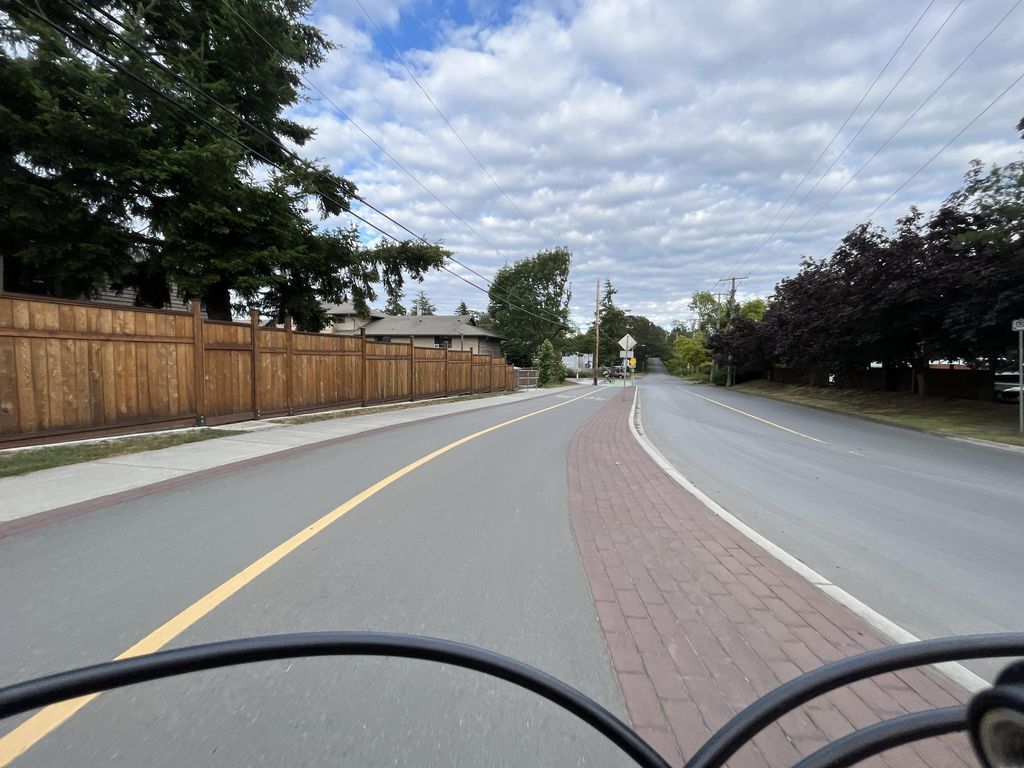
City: victoria